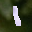
Label: 1